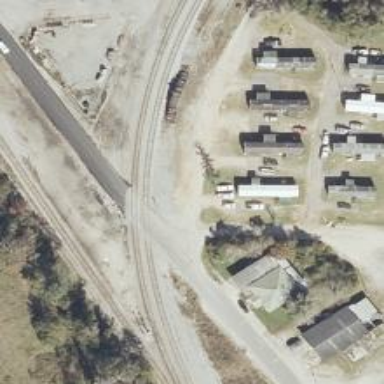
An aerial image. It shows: Level crossing along the railway.